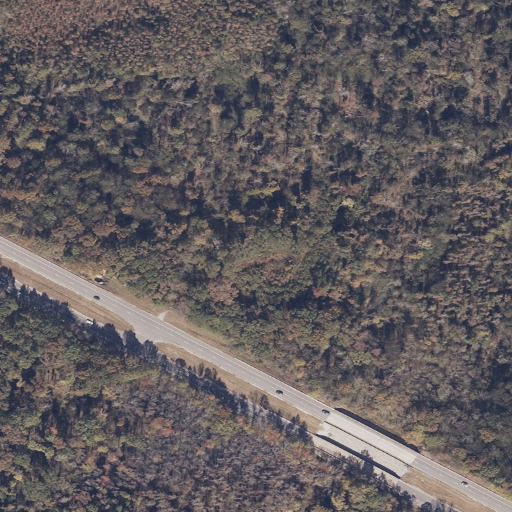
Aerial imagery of mountain in Alabama named Buckeye Hill containing woody wetlands, low intensity development, medium intensity development, deciduous forest, shrub, and open development